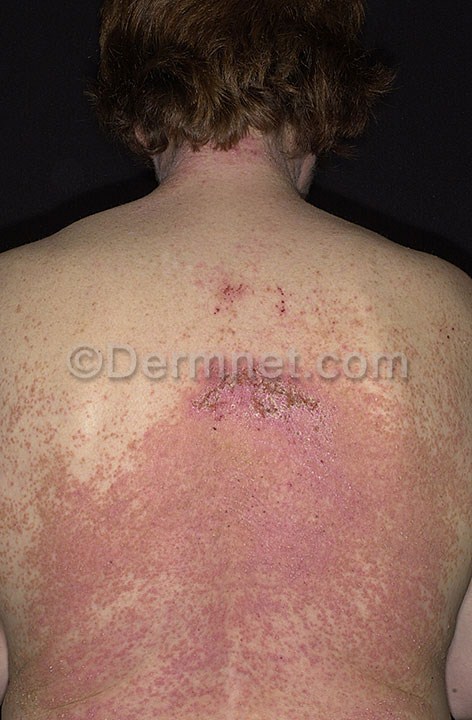
Disease: Bullous Disease Photos